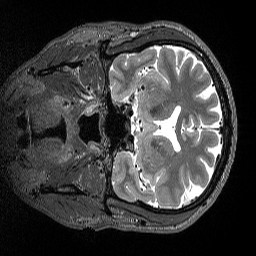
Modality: T2w
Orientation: coronal
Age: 62
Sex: male
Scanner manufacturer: siemens
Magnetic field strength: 3 T
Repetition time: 3.2 s
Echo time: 0.564 s